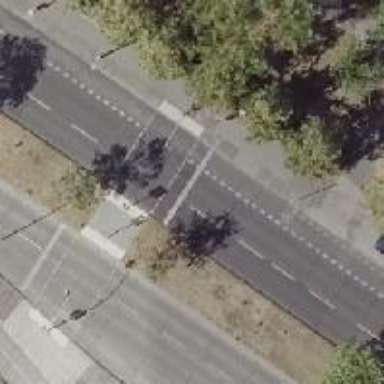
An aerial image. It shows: Crossing with traffic signals.